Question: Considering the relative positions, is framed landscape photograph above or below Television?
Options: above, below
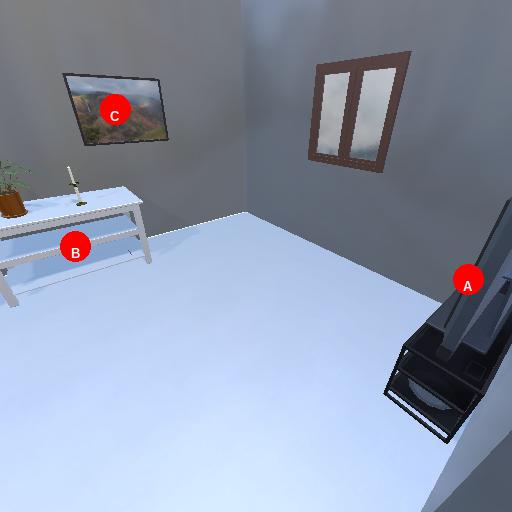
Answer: above